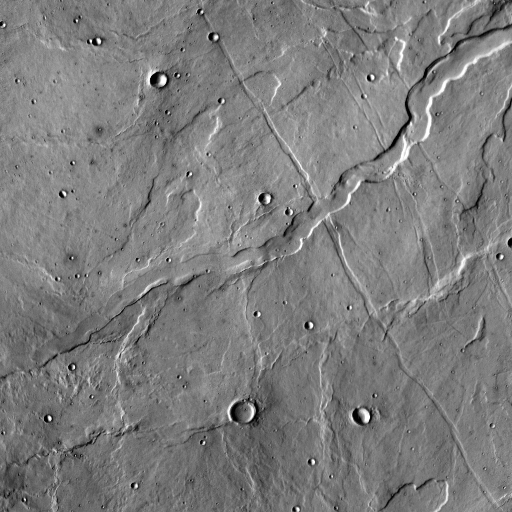
Crater classes present: Background, Other, Buried